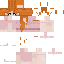
A female human skin with pale skin, wearing brown long hair dressed in a blue hoodie and black pants, featuring a closed mouth.